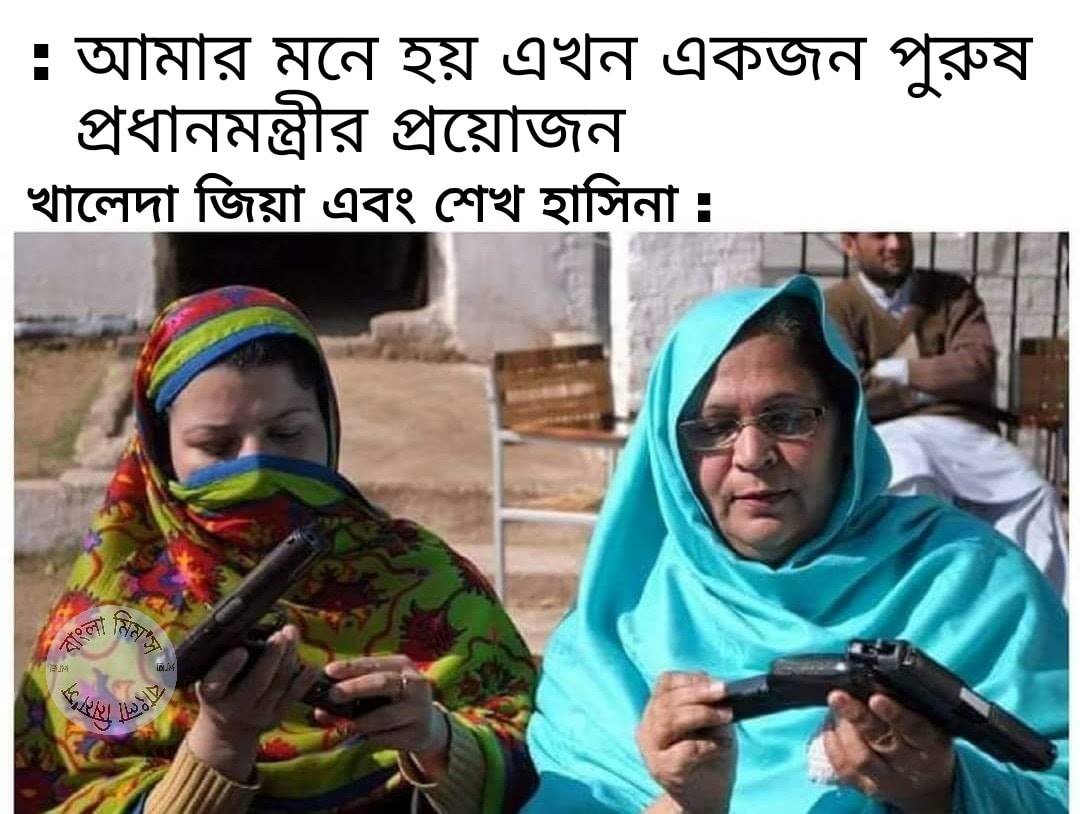
Text: আমার মনে হয় এখন একজন পুরুষ প্রধানমন্ত্রীর প্রয়োজন খালেদা জিয়া এবং শেখ হাসিনা:
Label: Hate
Hate category: Political
Targeted group: Organization